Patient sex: M
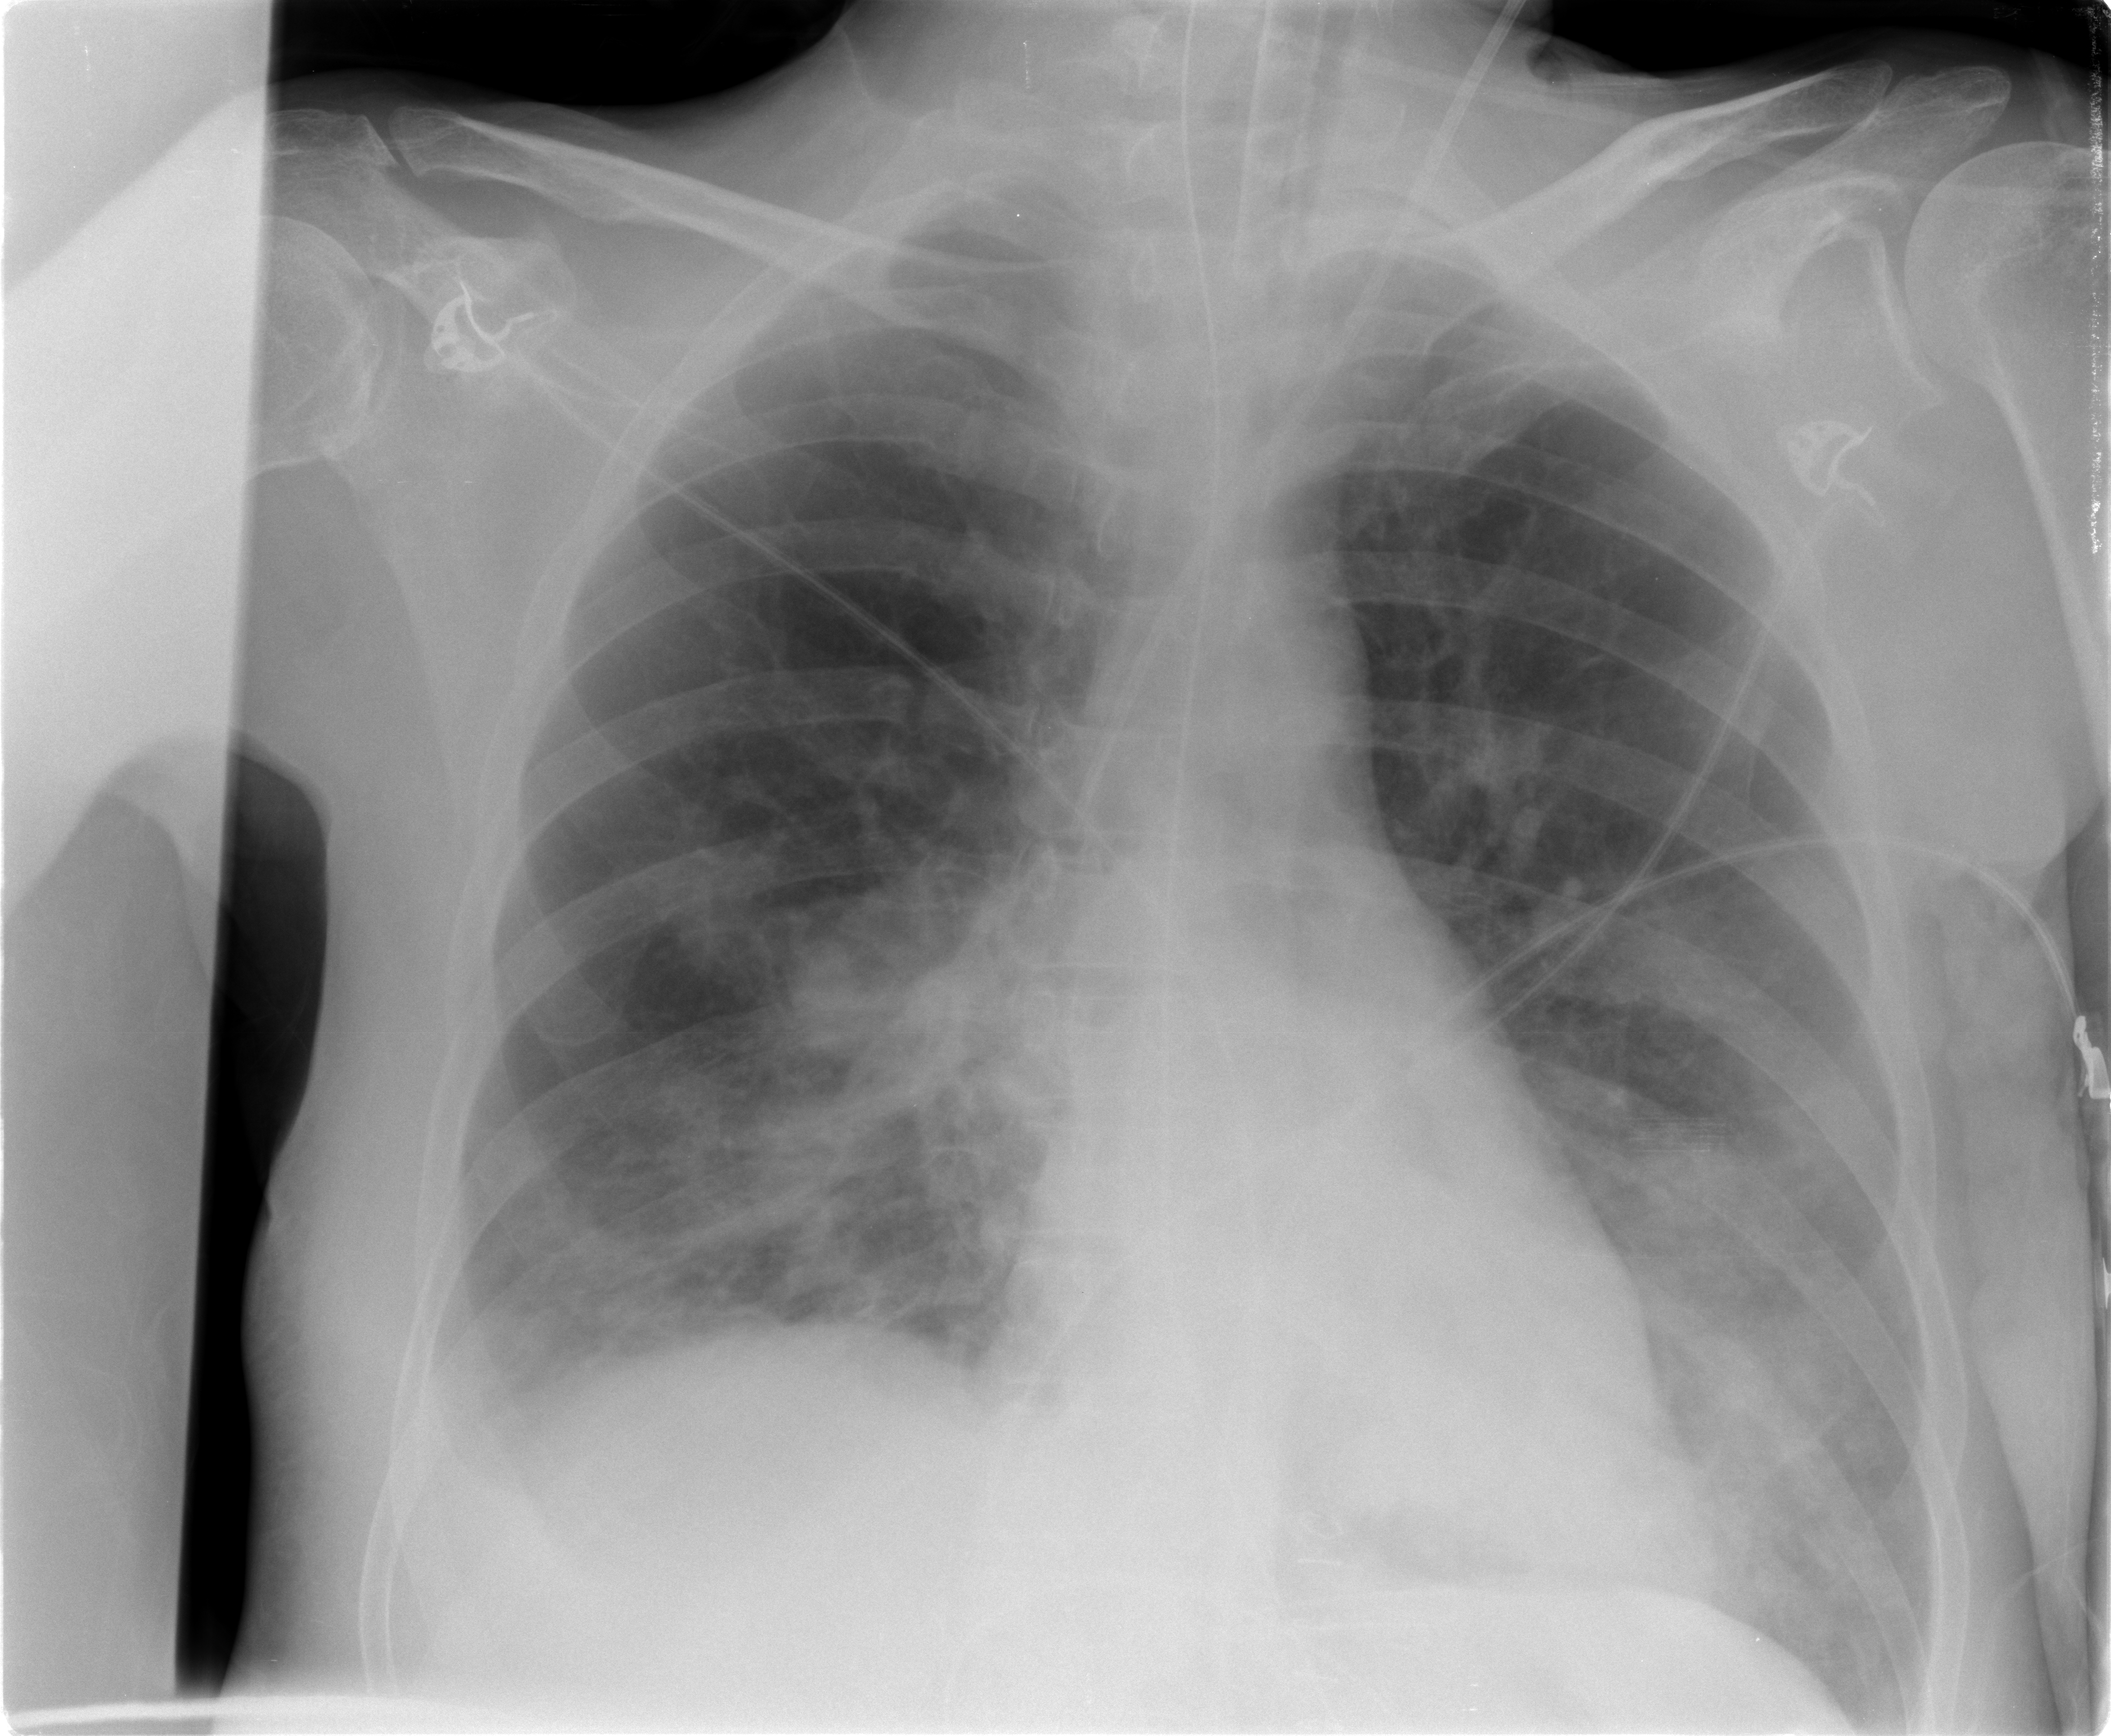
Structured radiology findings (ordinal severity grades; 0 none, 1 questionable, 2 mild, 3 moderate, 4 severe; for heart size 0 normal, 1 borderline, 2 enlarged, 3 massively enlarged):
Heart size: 0
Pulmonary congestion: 0
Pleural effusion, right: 2
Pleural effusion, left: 0
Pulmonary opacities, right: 2
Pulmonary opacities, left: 2
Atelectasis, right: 2
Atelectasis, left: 2